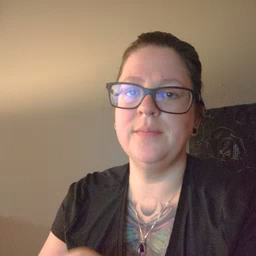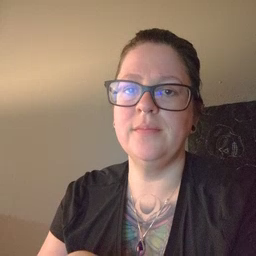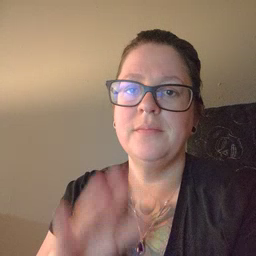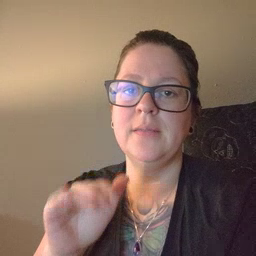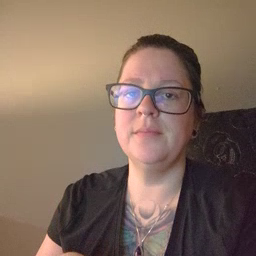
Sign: bye